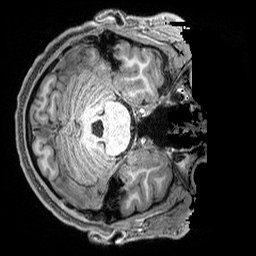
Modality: T1w
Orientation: axial
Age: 23
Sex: male
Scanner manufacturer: siemens
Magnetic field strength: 3 T
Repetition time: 2.3 s
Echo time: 0.00291 s